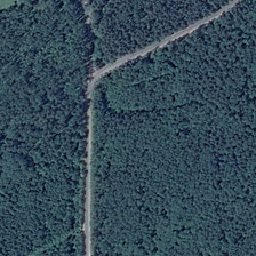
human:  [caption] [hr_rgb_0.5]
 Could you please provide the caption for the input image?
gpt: This forest has high vegetation coverage and many trees.

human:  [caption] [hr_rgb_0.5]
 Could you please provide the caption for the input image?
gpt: the forest a has a very high vegetation cover and a large number of trees.

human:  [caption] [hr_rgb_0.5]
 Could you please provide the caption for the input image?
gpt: Forests have very high vegetation ranges and numerous trees.

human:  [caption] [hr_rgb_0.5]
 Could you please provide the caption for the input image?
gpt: The forest is covered with many tall plants.

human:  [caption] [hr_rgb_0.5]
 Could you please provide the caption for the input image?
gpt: The Forest has a very high vegetation coverage and a large number of trees.